Question: I wanna create a horizontal rectangle with a semicircular in its middle for my navbar menu. In addition to that all of this shape must have a background image.
Something like this:

What is the best way to achieve this goal?
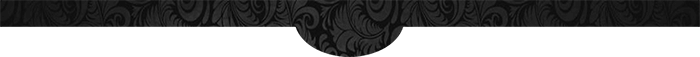
Answer: The best tool to create shapes like these is SVG and not CSS. SVGs are scalable (and so useful for responsive designs), they allow us greater control over the shapes aspects - like the slope/curvature of the circle or ellipse and can also have images or gradients as fills (background) like show below.
It is very easy to draw the shape using SVG. Just use a 'path' element along with the commands like move ('M'), arc ('A'), line ('L') and close-path ('z'). Once shape is drawn, apply the image as its 'fill' using 'pattern' and 'image' elements. The 'xlink:href' attribute refers to the image's source.
Below is a very short explanation of what the above commands do. Detailed explanation can be found in <URL>:
- 'M'- 'A'- 'L'- 'z'
'''
path {
fill: url(#g-image);
}
body {
background-image: radial-gradient(circle, #3F9CBA 0%, #153346 100%);
}
'''
'''
<svg viewBox='0 0 500 60' preserveAspectRatio='none'>
<defs>
<pattern id="g-image" width="1" height="1" patternUnits="objectBoundingBox">
<image xlink:href="http://lorempixel.com/500/60/abstract/6" width="500" height="60" />
</pattern>
</defs>
<path d='M0,0 0,25 205,25 A50,50 0 0,0 295,25 L500,25 500,0z' />
</svg>
'''
---
The other alternate is use to use a 'clip-path' but its pure CSS version cannot be used because (a) it can create only simple/basic shapes and not paths like the one that we need and (b) it doesn't work in Firefox. So, we will have to use 'clip-path' with an inline SVG element like shown below.
The drawback of using 'clip-path' is that this won't work in IE even with the inline SVG element.
'''
div {
height: 75px;
width: 600px;
background: url(http://lorempixel.com/500/100/abstract/6);
-webkit-clip-path: url(#clipper);
clip-path: url(#clipper);
}
body {
background-image: radial-gradient(circle, #3F9CBA 0%, #153346 100%);
}
'''
'''
<svg width='0' height='0'>
<defs>
<clipPath id='clipper' clipPathUnits='objectBoundingBox'>
<path d='M0,0 0,.42 .41,.42 A.1,.83 0 0,0 .59,.42 L1,.42 1,0z' />
</clipPath>
</defs>
</svg>
<div></div>
'''
---
This option is currently not supported due to its poor browser support but is a very good option when all browsers start supporting it. In this method, we create a 'radial-gradient' based mask which cuts out the bottom part of the image except for that circular arc area. Since the gradients can take a fixed pixel value as radii for the X and Y axis of the circular cut, the length of that arc area will not increase even if the image is stretched to be responsive.
'''
div {
height: 100px;
width: 100%;
background: url(http://lorempixel.com/600/100/abstract/6);
-webkit-mask-image: linear-gradient(to right, white, white), radial-gradient(145px 145px at 50% -25px, white 50%, transparent 51%);
-webkit-mask-position: 0% 0%, 0% 100%;
-webkit-mask-size: 100% 50%;
-webkit-mask-repeat: no-repeat;
}
'''
'''
<div></div>
'''